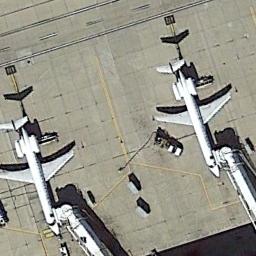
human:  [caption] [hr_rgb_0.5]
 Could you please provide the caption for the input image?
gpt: Two white airplanes are parked beside the terminal .

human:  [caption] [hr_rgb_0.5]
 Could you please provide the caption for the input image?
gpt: Two adjacent planes parked next to boarding bridges and some facilities and cars around them .

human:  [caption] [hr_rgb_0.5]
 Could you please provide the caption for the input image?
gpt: Two white planes parked at the corresponding departure gates .

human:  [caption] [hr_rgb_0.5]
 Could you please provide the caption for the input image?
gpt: Two planes parked in an open area with many containers next to the plane .

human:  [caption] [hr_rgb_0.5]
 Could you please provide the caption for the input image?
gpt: Two planes of equal size are on the ground .